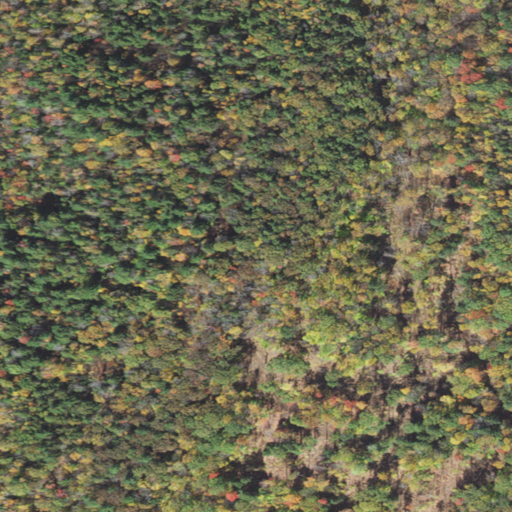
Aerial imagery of mountain in New Hampshire named Joslin Hill containing mixed forest, deciduous forest, and evergreen forest